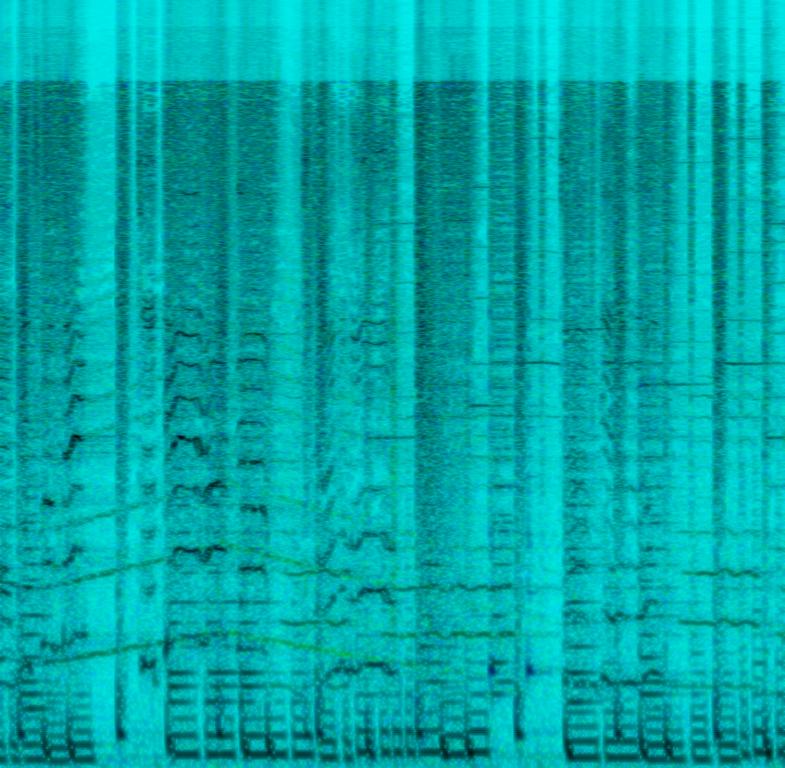
This is a groovy, electro-funk track which works well for dancing. A song like this would be heard in the eighties. It is soulful and upbeat. There are synth stabs and a trumpety synth motif in the background.